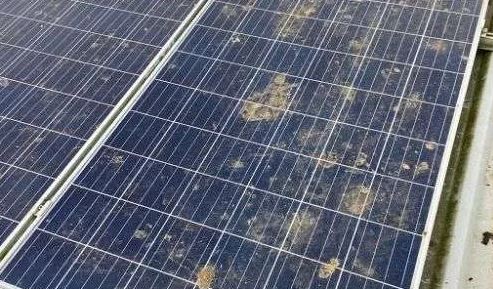
Label: Bird-drop